This time-frequency spectrogram was computed from a bearing vibration snapshot; brighter regions carry more energy. What is the most likely bearing condition (normal, inner_race, outer_race, ball)?
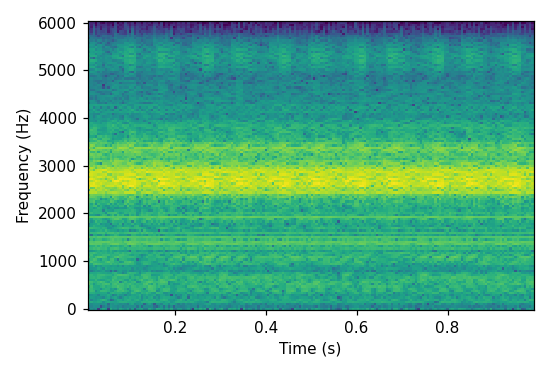
Answer: outer_race